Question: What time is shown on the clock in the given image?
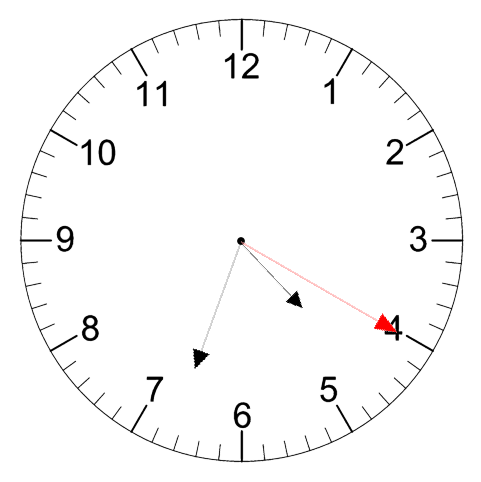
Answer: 04:33:20